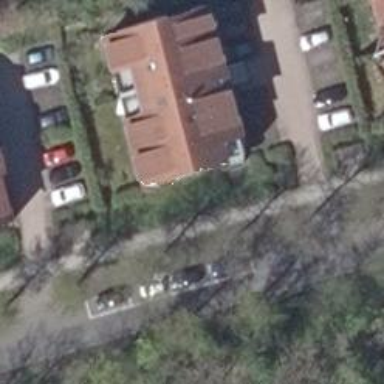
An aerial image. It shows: Residential building with gabled roof made of red roof tiles.